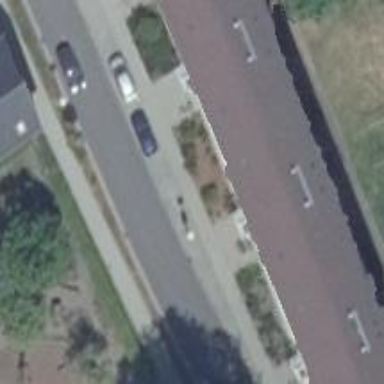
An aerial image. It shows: Residential road with asphalt surface. There is parallel street-side parking available on the left lane.